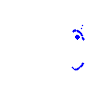
Particle: pion